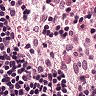
Metastatic tissue present: no